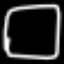
Label: square